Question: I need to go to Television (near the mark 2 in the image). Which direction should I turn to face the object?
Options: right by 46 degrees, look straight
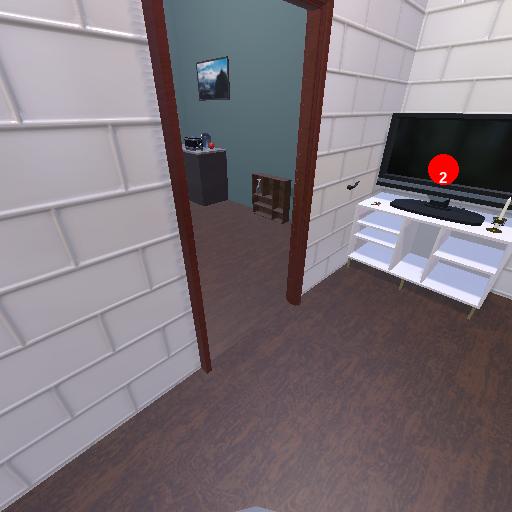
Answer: right by 46 degrees